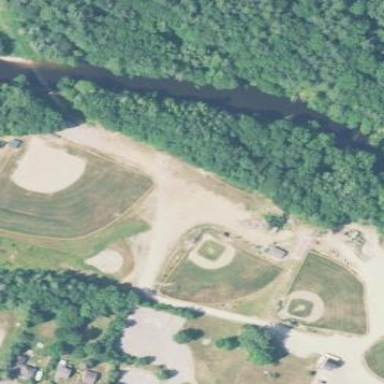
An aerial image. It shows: Baseball pitch for leisure and sports activities.